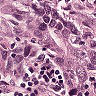
Metastatic tissue present: yes